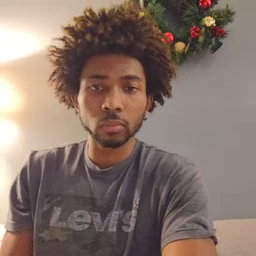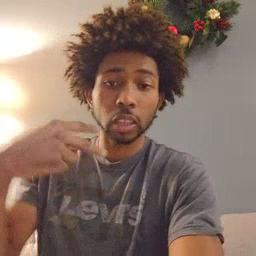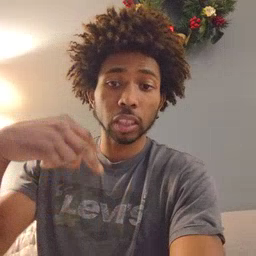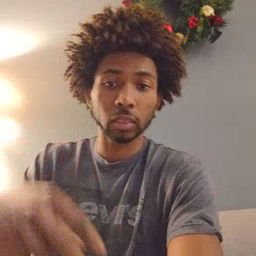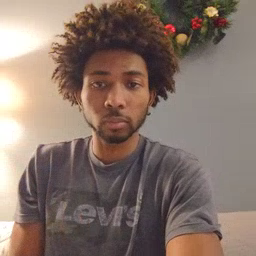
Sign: dance